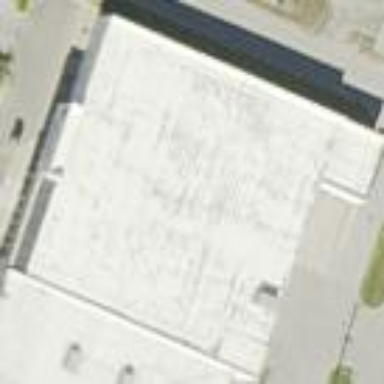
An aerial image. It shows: Retail building.